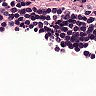
Metastatic tissue present: no